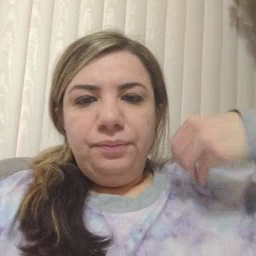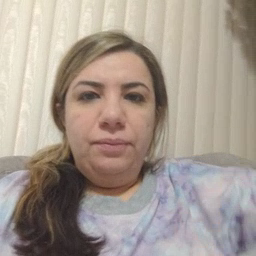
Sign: jacket